Question: i have a bar graph having three bars as follows
'''
x=[0.22,0.34,0.42]
bar(x,0.1,'stacked')
somenames={'IND Relation' ; 'DIS Relation' ; 'EQ Relation'}
set(gca,'xticklabel',somenames)
ylabel('F1')
'''
all the three bars are in blue color but i want to represent 'IND Relation' with Brown color, 'DIS Relation' with green color and 'EQ Relation' with blue color.
following is the output, i only want to change colors in above order 'brown' 'green' and 'blue'

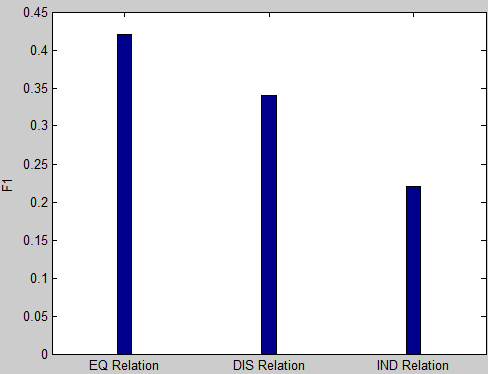
Answer: Is this what you are looking for?
'''
x = [0.22,0.34,0.42];
h = figure;
a = axes('parent', h);
hold(a, 'on')
colors = {'r', 'b', 'g'};
somenames = {'IND Relation'; 'DIS Relation'; 'EQ Relation'};
for i = 1:numel(x)
b = bar(i, x(i), 0.1, 'stacked', 'parent', a, 'facecolor', colors{i});
end
a.XTick = 1:3;
a.XTickLabel = somenames;
ylabel('F1')
'''